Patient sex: F
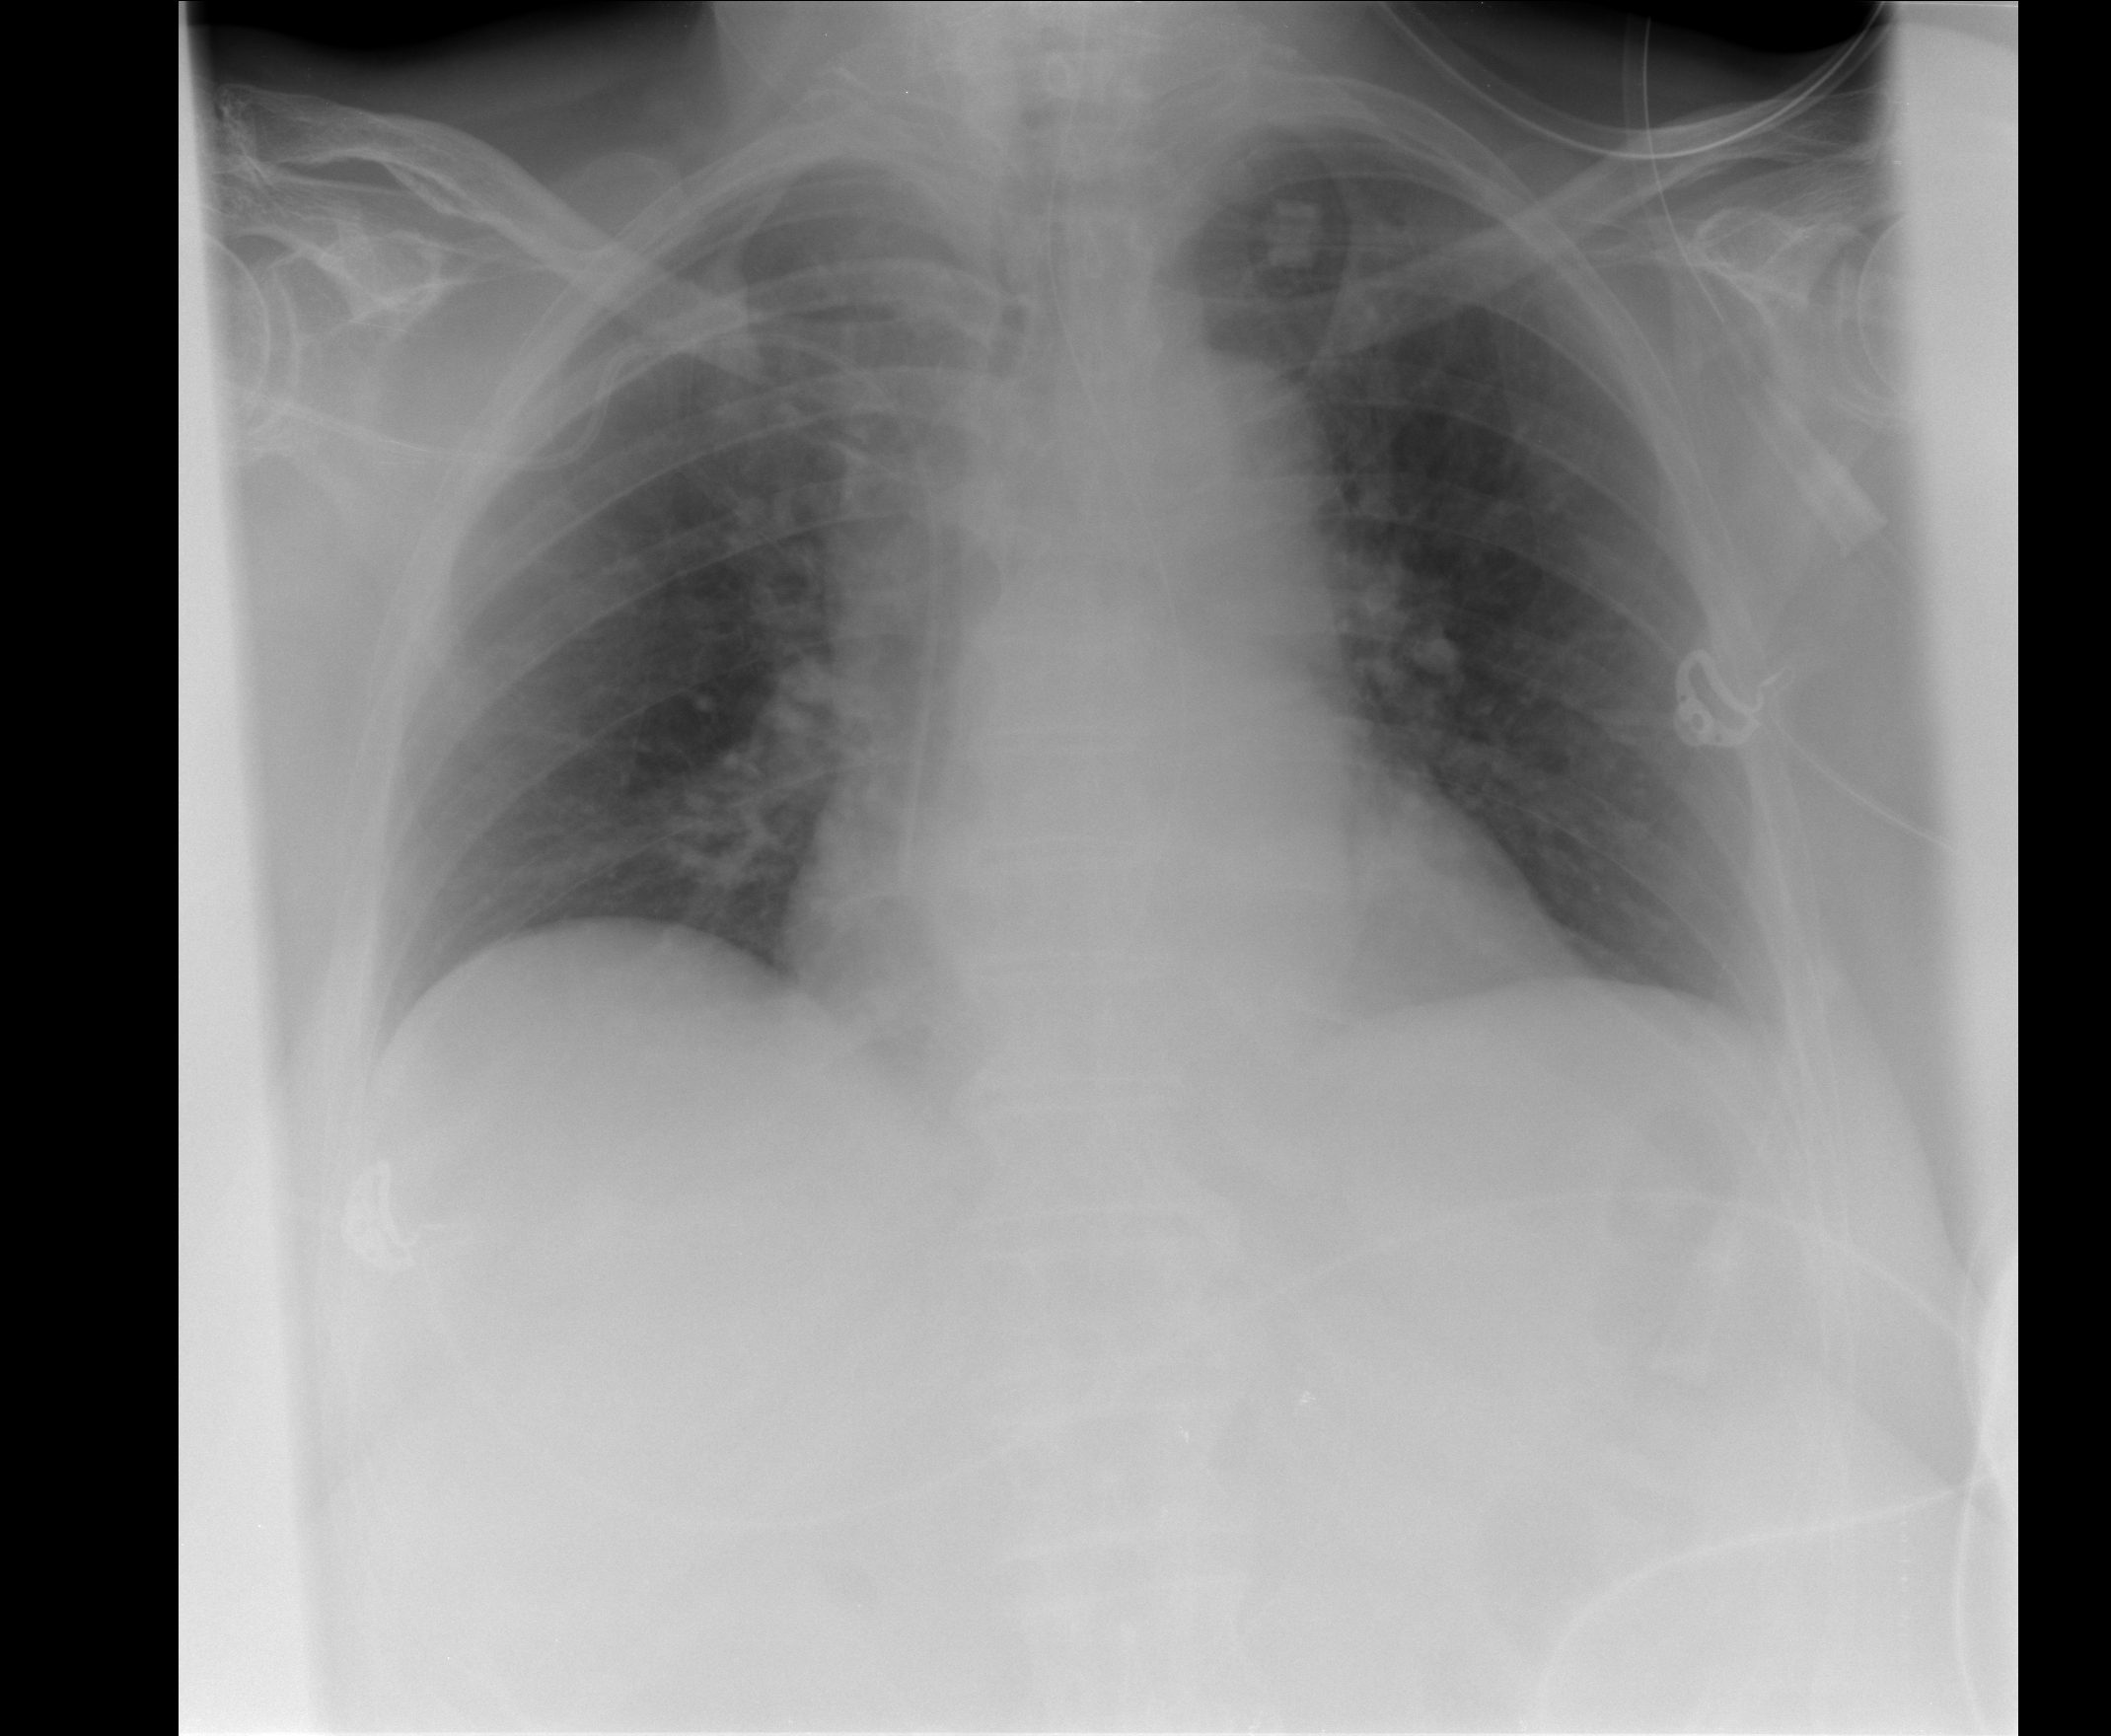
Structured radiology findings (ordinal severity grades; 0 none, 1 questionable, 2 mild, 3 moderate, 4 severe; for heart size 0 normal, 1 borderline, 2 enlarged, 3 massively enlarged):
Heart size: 1
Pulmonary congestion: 2
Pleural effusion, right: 0
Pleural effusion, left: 1
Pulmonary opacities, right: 0
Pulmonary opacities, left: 0
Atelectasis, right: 0
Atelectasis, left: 2